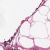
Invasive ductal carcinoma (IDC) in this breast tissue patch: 0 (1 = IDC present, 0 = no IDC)